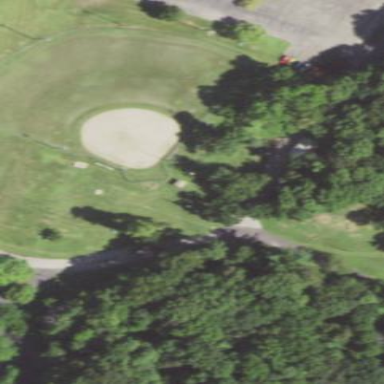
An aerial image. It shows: Softball pitch for leisure and sport activities.